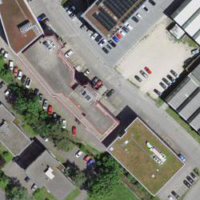
EUNIS habitat code: 54
Species observed at this site:
Melampyrum arvense